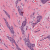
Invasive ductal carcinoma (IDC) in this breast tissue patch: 1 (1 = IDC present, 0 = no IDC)